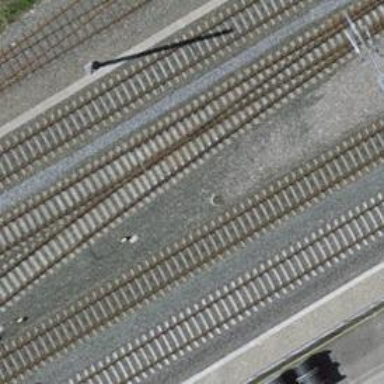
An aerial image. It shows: Single railway track with electrification through contact line.